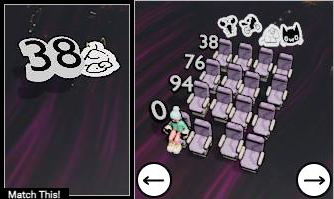
Task: seats
Answer: no